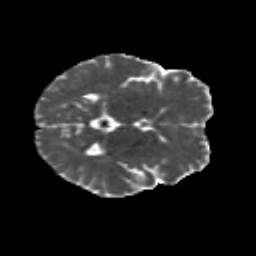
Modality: MD
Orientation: axial
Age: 19
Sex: female
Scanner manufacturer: siemens
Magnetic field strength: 3 T
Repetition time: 8.8 s
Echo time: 0.085 s